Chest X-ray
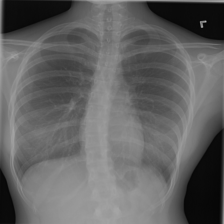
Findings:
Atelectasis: negative
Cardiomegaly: negative
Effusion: negative
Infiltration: negative
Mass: negative
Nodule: negative
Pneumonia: negative
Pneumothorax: negative
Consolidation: negative
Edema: negative
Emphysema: negative
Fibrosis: negative
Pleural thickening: negative
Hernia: negative